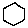
Label: hexagon